Interaction volume radius: 5 \u00c5
Interaction volume height: 15 \u00c5
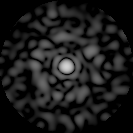
Disorder parameter: 0.7927